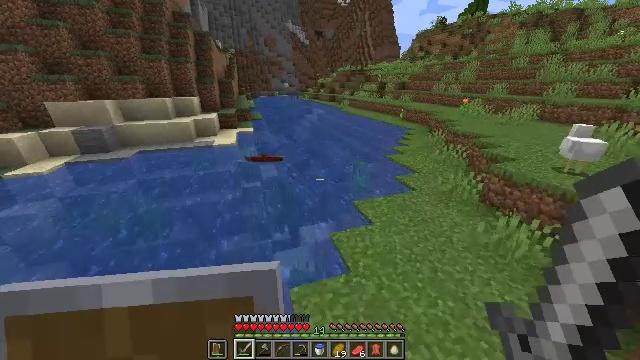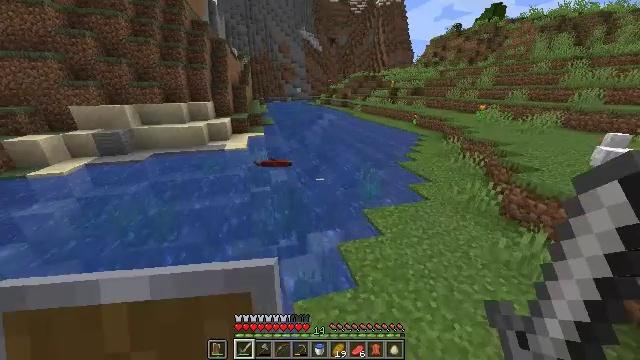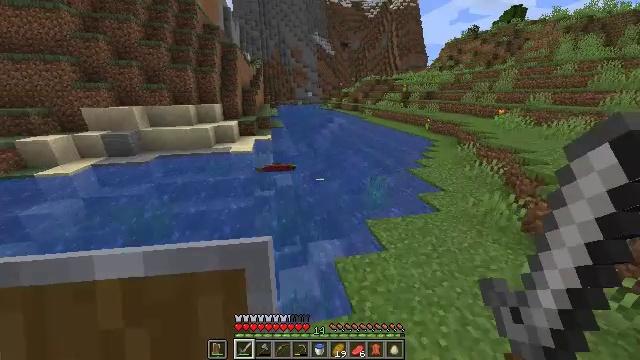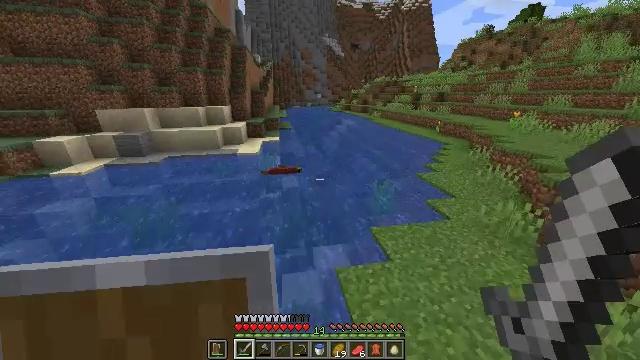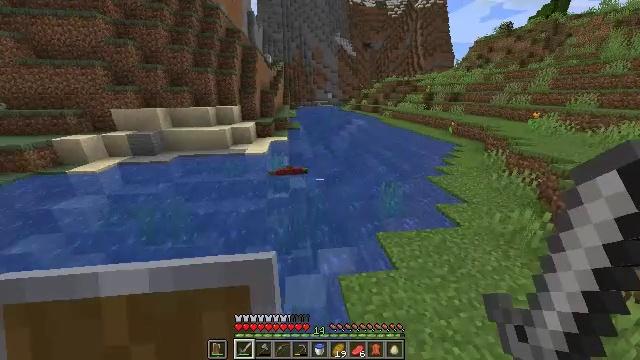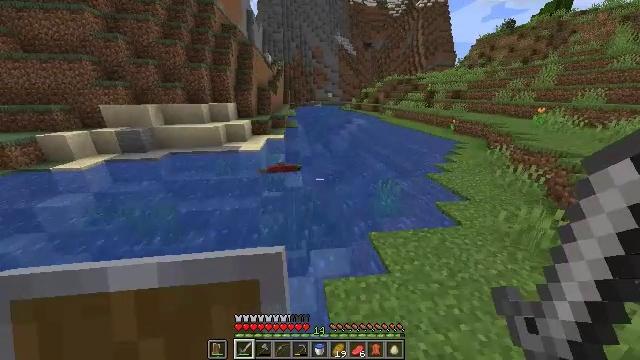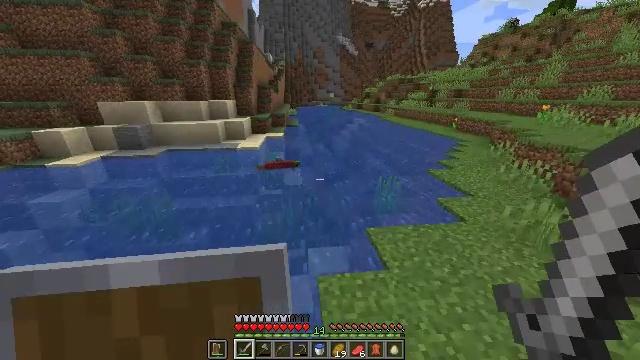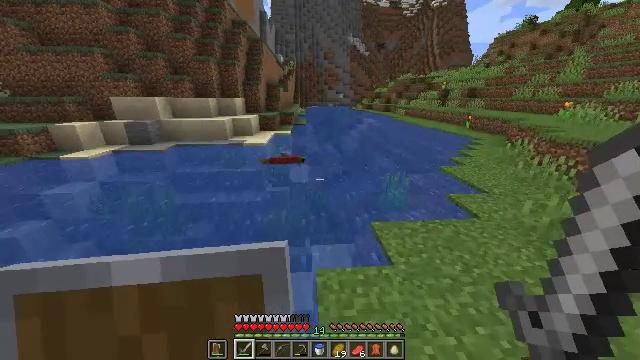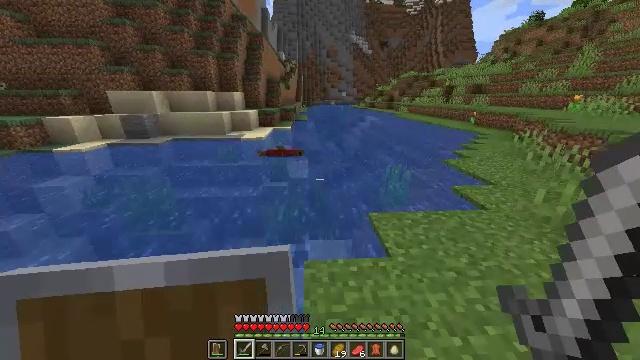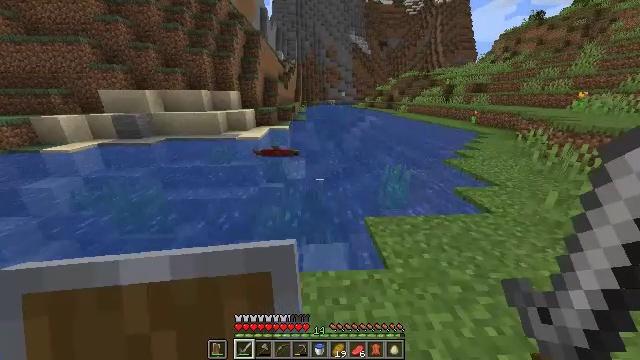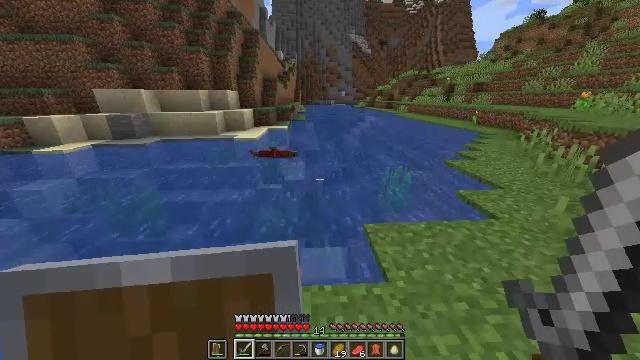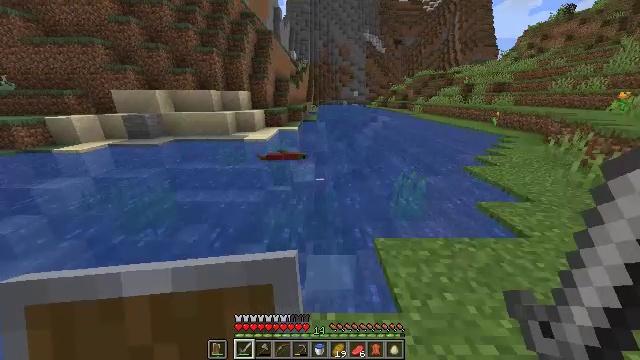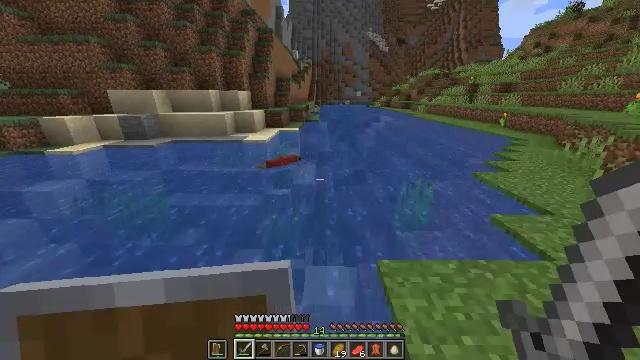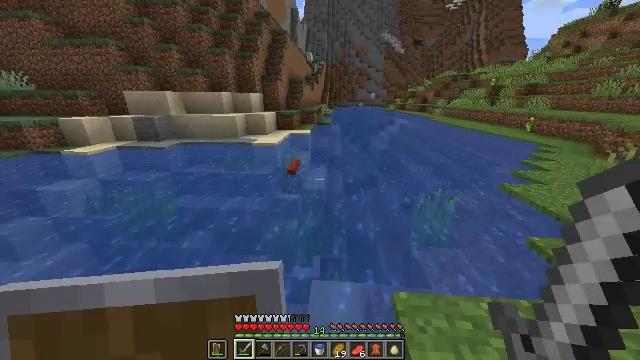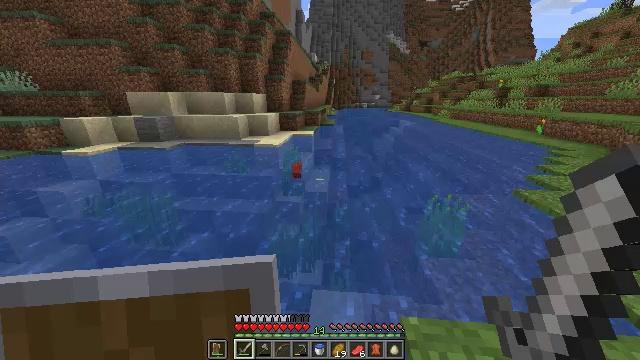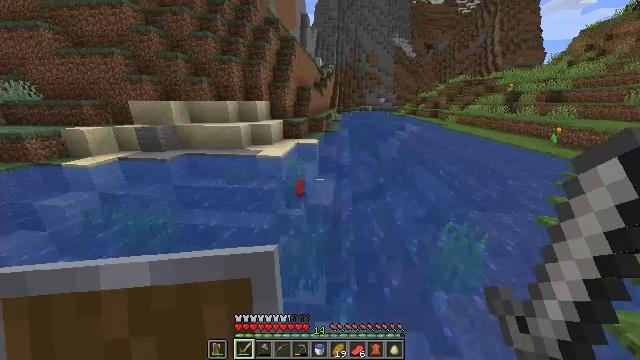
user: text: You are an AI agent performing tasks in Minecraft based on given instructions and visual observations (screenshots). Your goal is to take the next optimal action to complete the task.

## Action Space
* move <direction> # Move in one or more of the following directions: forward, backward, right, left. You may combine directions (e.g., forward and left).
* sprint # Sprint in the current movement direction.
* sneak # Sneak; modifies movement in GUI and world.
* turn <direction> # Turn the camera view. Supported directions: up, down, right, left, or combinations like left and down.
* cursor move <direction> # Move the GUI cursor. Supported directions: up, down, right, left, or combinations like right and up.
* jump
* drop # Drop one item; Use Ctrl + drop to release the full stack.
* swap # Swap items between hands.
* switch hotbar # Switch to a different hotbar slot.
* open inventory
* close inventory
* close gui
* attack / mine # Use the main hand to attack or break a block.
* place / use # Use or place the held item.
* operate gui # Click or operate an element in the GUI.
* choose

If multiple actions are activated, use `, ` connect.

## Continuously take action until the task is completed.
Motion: motion action
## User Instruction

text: Collect tall seagrass by holding left button.
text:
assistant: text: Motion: move forward and move right, turn left and up
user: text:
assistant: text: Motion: move forward and move right, turn left
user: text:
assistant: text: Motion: move forward and move right, turn left
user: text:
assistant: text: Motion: move forward and move right, turn left
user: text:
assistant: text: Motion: move forward and move right
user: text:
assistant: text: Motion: move forward and move right
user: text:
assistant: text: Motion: move forward and move right, turn left
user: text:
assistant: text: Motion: move forward
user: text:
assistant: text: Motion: move forward
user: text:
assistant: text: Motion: move forward
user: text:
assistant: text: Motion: move forward, turn left
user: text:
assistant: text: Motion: move forward
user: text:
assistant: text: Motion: move forward, turn left
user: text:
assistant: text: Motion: move forward, turn left
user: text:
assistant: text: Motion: move forward, turn left, jump
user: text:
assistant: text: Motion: move forward, jump
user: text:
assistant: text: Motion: move forward, jump
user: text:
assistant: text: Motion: move forward
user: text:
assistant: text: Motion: move forward
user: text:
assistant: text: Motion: move forward
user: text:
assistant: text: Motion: move forward, turn left and down
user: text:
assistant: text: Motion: move forward, turn left and down
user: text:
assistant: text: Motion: move forward, turn down
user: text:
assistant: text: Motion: move forward, turn left and down
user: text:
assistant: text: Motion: move forward, turn left and down
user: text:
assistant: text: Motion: move forward, turn down
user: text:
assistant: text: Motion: move forward
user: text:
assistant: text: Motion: move forward
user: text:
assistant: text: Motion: move forward
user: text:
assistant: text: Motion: move forward